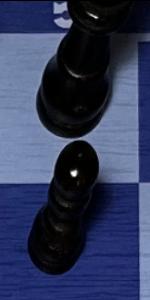
Label: Pawn_Black